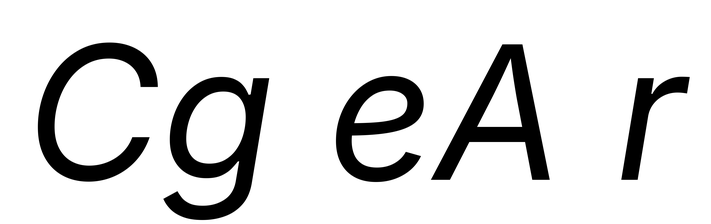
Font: Inter-Italic_Italic